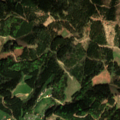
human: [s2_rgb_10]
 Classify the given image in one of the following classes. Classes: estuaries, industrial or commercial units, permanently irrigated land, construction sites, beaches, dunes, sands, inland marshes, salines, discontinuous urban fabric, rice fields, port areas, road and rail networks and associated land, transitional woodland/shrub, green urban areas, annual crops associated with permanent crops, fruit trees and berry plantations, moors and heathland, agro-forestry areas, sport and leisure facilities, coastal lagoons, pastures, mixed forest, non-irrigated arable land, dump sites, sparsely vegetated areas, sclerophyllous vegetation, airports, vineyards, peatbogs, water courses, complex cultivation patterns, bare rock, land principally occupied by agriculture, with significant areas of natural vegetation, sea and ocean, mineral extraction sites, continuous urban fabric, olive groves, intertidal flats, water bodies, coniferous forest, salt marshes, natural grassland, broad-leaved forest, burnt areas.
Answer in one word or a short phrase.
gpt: discontinuous urban fabric, coniferous forest, mixed forest